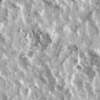
Label: not_dusty